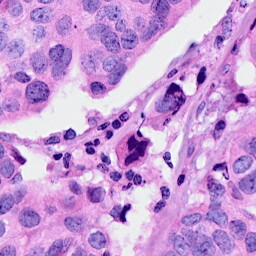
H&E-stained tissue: Breast